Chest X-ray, PA view. Patient: 24 years old, sex F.
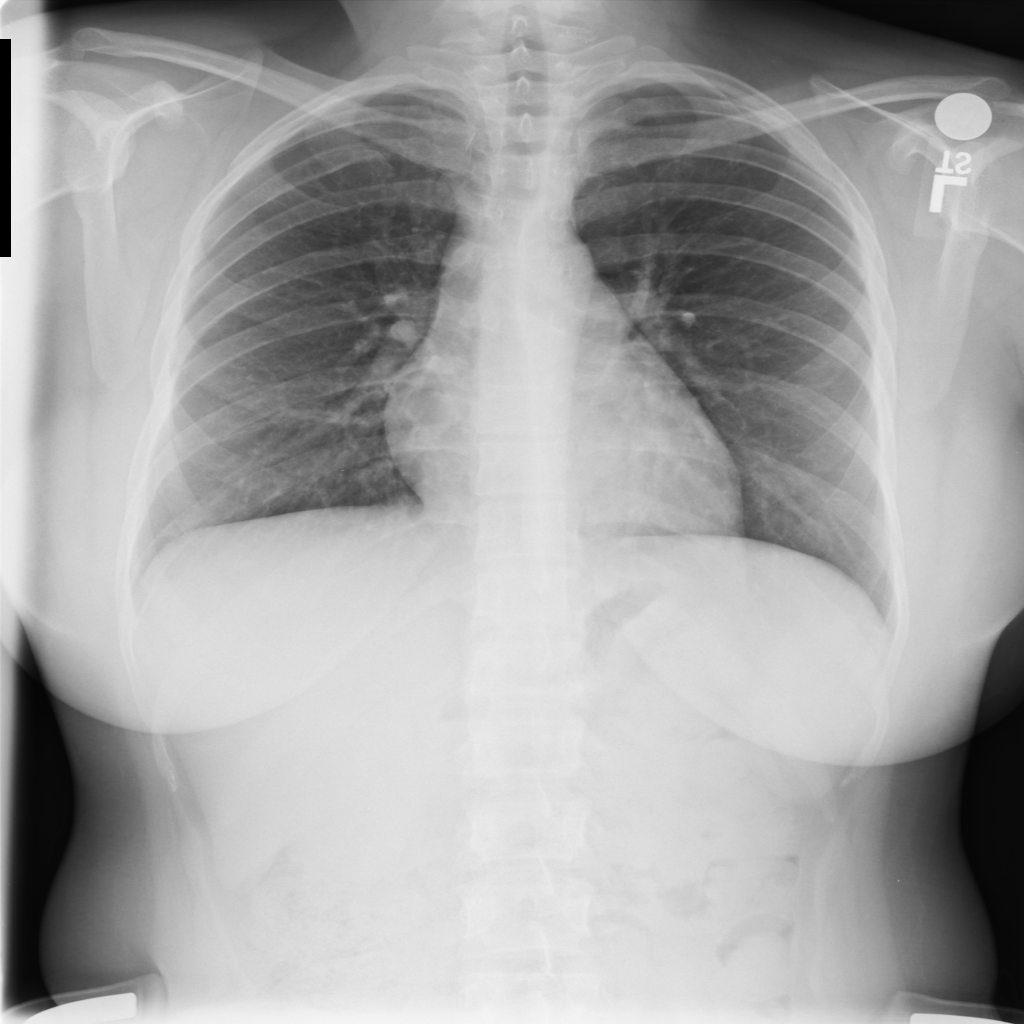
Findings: No Finding